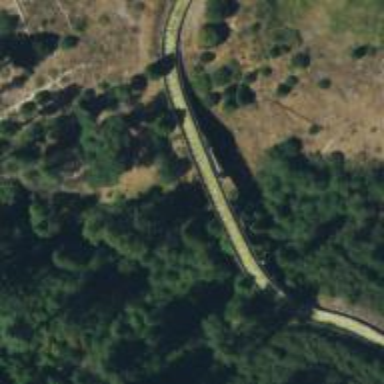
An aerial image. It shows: Aqueduct bridge over canal.